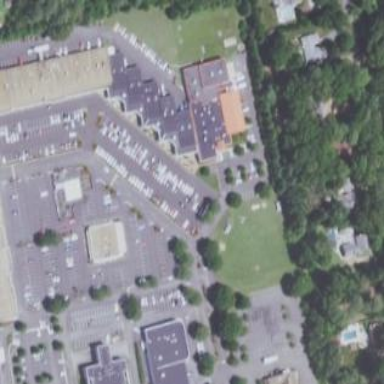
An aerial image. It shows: Retail area.